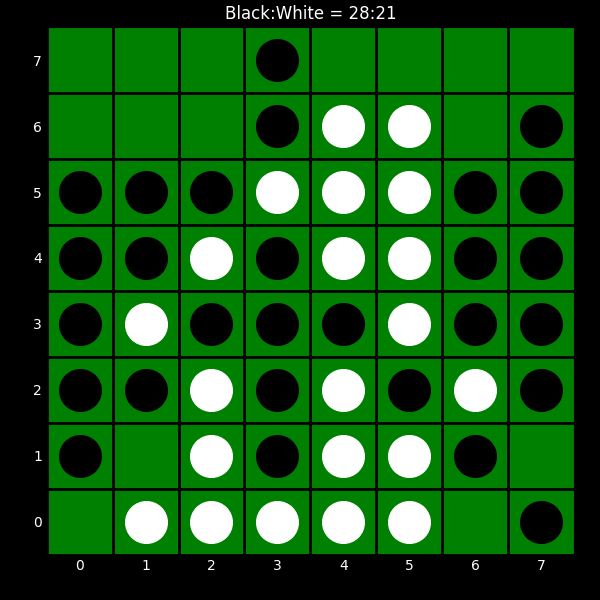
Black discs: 28
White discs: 21